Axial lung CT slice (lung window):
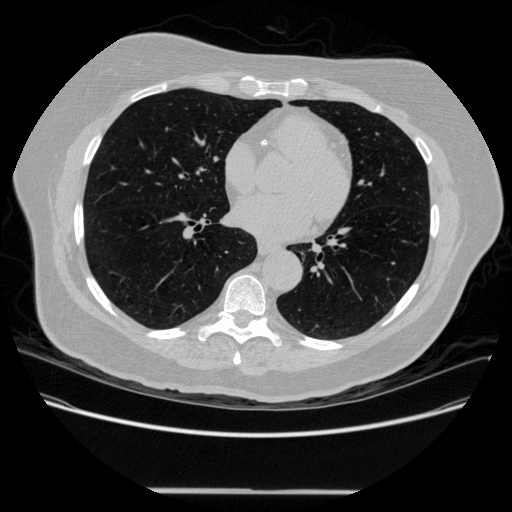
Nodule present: no